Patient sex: F
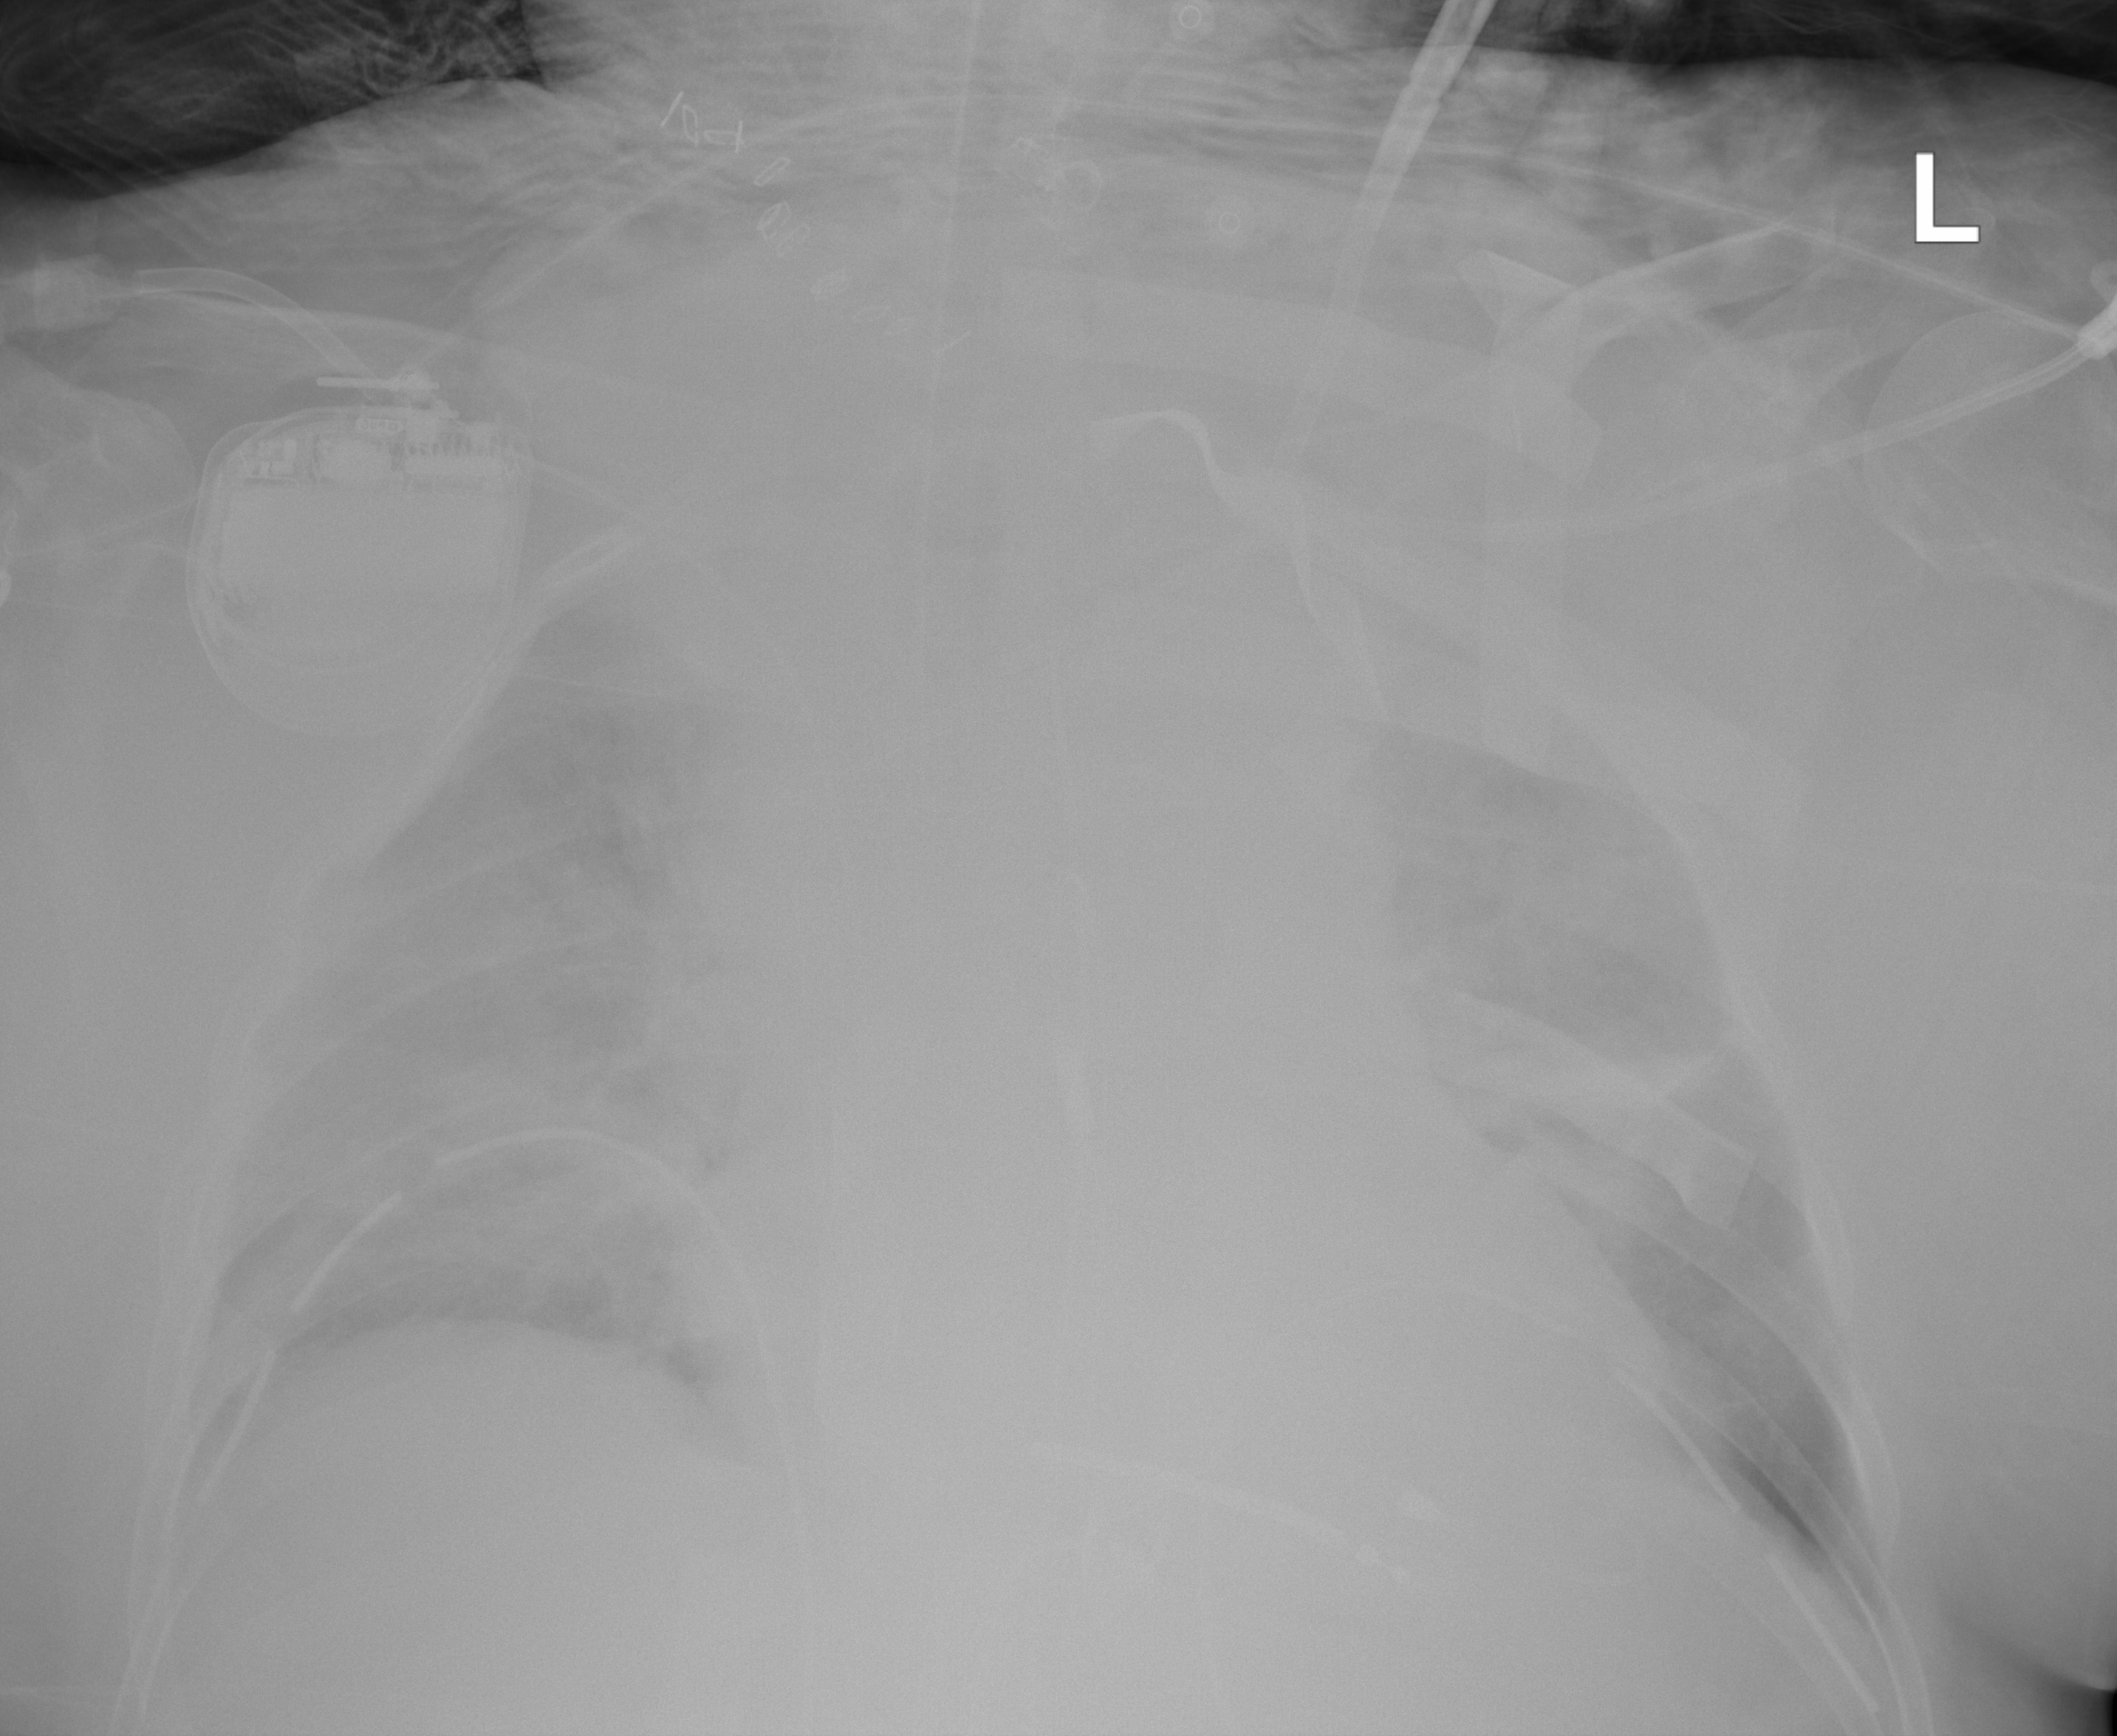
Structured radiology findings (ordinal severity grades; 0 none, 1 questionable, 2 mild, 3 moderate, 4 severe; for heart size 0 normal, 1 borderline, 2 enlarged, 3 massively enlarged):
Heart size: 2
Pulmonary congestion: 2
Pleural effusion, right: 0
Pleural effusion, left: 0
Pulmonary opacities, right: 3
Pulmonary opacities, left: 3
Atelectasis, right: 2
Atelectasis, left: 3